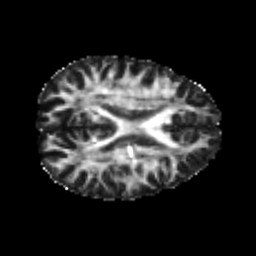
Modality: FA
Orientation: axial
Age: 22
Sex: male
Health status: healthy
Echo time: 0.074 s